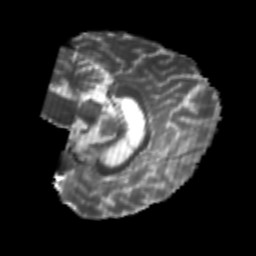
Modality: T2w
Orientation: sagittal
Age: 24
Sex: male
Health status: healthy
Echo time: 0.074 s